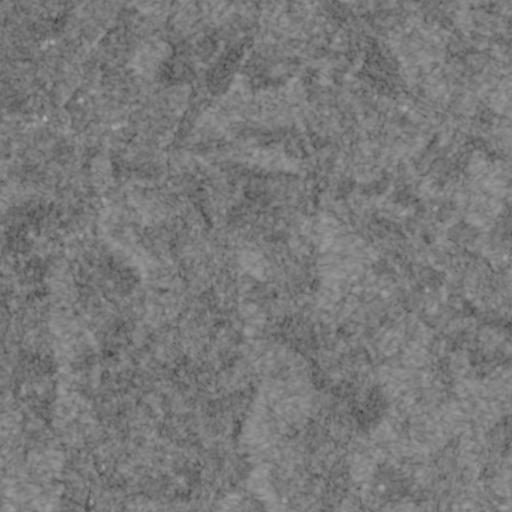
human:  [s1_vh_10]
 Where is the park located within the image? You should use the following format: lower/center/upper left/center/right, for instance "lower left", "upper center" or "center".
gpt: The park is located in the upper left of the image.
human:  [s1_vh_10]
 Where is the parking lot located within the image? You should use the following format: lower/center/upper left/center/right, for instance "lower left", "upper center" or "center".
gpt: The parking lot is located in the upper left of the image.
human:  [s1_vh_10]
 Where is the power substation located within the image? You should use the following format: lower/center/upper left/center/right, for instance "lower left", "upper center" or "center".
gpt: The power substation is located in the upper left of the image.
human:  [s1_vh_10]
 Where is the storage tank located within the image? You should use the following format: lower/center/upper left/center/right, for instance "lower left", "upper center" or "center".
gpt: The storage tank is located in the upper left of the image.
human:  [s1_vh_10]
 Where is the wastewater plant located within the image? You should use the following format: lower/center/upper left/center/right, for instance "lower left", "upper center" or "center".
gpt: The wastewater plant is located in the upper left of the image.
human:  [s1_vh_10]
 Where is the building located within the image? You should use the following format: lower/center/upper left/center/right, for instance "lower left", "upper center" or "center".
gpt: There is no building in the image.

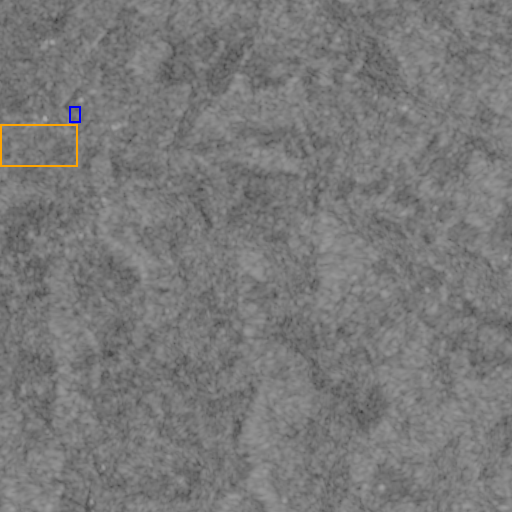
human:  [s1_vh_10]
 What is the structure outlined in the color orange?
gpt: The structure outlined in orange is a crop field.
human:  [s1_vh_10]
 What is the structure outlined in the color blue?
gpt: The structure outlined in blue is a park.
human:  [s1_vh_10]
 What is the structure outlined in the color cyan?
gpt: There is no cyan outline.